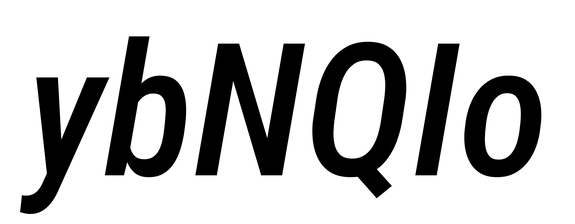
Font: Roboto-Italic_Condensed_Medium_Italic